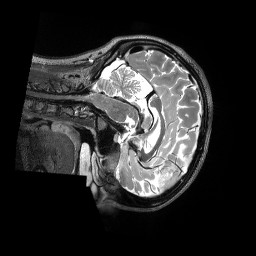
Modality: T2w
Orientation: sagittal
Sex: female
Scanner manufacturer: siemens
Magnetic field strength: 3 T
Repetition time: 3.2 s
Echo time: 0.563 s